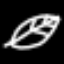
Label: leaf